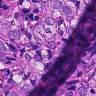
Metastatic tissue present: yes